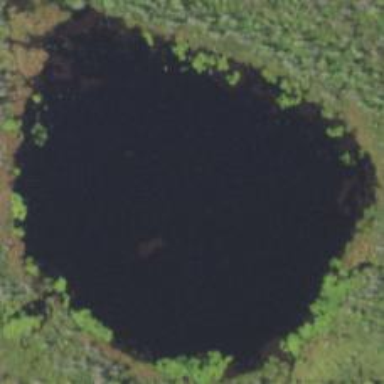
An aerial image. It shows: Pond or reservoir of natural water.